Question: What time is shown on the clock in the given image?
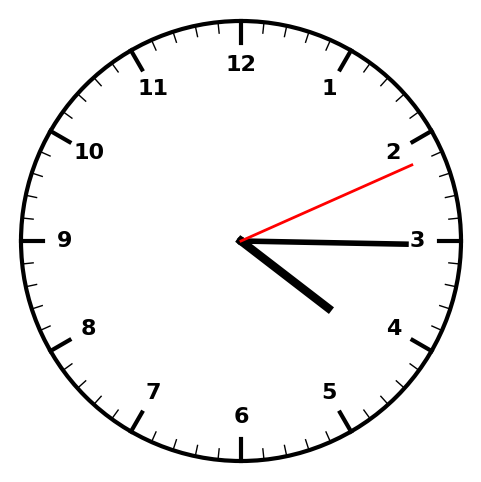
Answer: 04:15:11